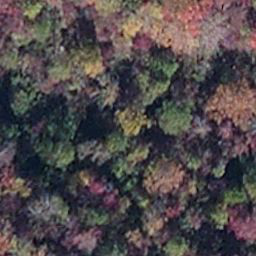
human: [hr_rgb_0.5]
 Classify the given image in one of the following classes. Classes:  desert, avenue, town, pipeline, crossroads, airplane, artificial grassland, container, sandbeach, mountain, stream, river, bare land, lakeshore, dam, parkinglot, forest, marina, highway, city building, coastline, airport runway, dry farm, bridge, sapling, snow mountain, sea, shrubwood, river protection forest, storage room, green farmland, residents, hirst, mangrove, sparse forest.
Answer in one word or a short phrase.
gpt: mangrove